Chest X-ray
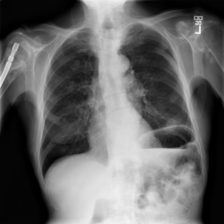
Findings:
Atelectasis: negative
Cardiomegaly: negative
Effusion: negative
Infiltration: negative
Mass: negative
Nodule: negative
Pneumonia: negative
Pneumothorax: negative
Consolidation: negative
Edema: negative
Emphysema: negative
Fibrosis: negative
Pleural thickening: negative
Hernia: negative